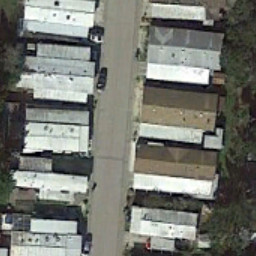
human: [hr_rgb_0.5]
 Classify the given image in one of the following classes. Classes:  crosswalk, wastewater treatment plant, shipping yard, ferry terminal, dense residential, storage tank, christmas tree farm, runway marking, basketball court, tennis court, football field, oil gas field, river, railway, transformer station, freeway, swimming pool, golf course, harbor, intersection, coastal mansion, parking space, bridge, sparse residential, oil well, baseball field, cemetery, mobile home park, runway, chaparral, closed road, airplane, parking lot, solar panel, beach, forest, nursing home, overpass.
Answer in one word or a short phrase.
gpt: mobile home park